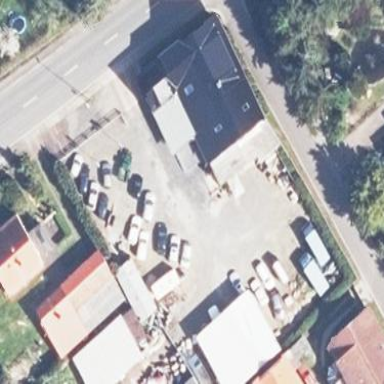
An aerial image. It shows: Building used as car repair shop.